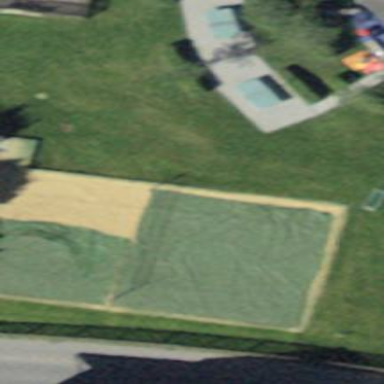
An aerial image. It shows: Sandy pitch for beach volleyball.